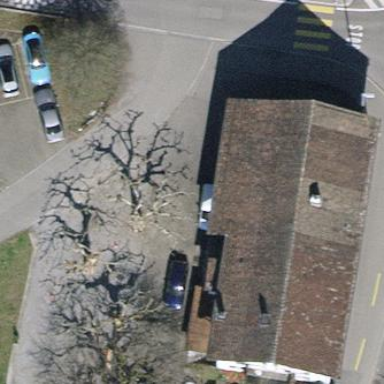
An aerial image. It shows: Restaurant building.